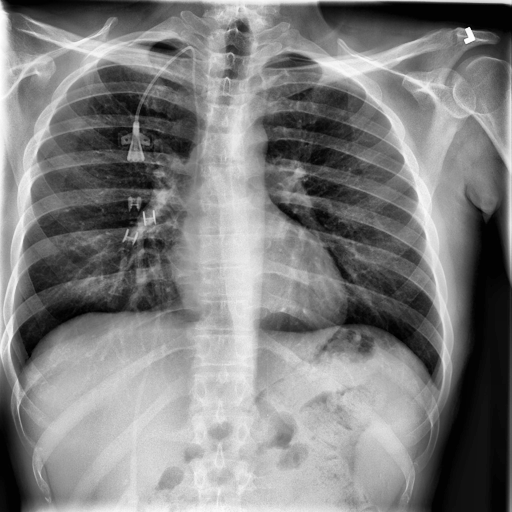
Finding: NORMAL